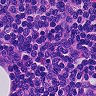
Metastatic tissue present: no